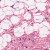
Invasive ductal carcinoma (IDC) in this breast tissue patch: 0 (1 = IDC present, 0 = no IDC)